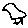
Label: bird